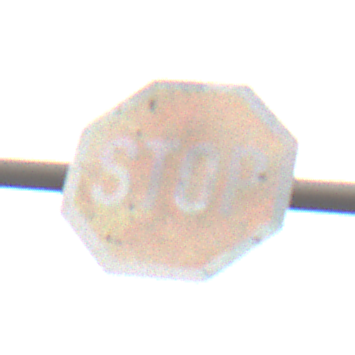
Verkehrszeichen: Stop
Umgebung: Outdoor, Nature
Tageszeit: MorningAfternoon
Wetter: Overcast
Licht: Natural
Jahreszeit: NotSpecified
Kontrast: LowContrast